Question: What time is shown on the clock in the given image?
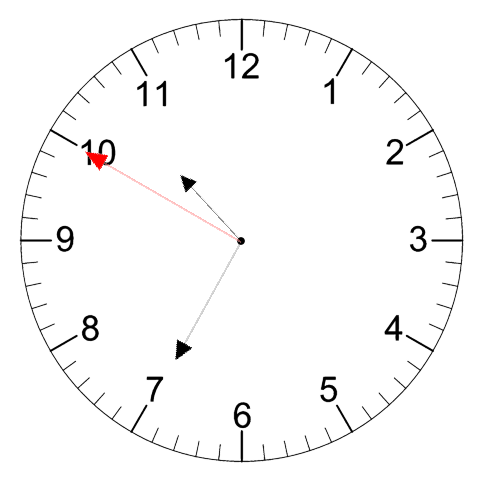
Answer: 10:34:50